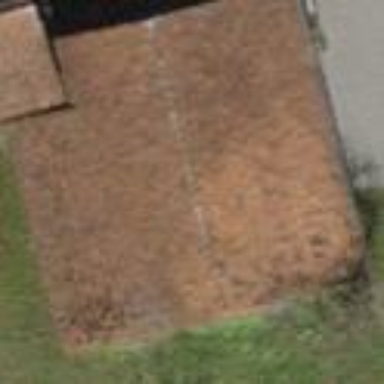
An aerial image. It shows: Building with tile roof.